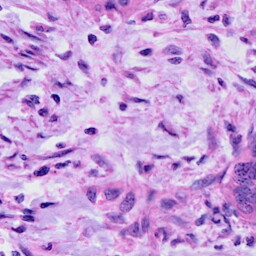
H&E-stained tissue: Cervix